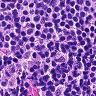
Metastatic tissue present: no